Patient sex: F
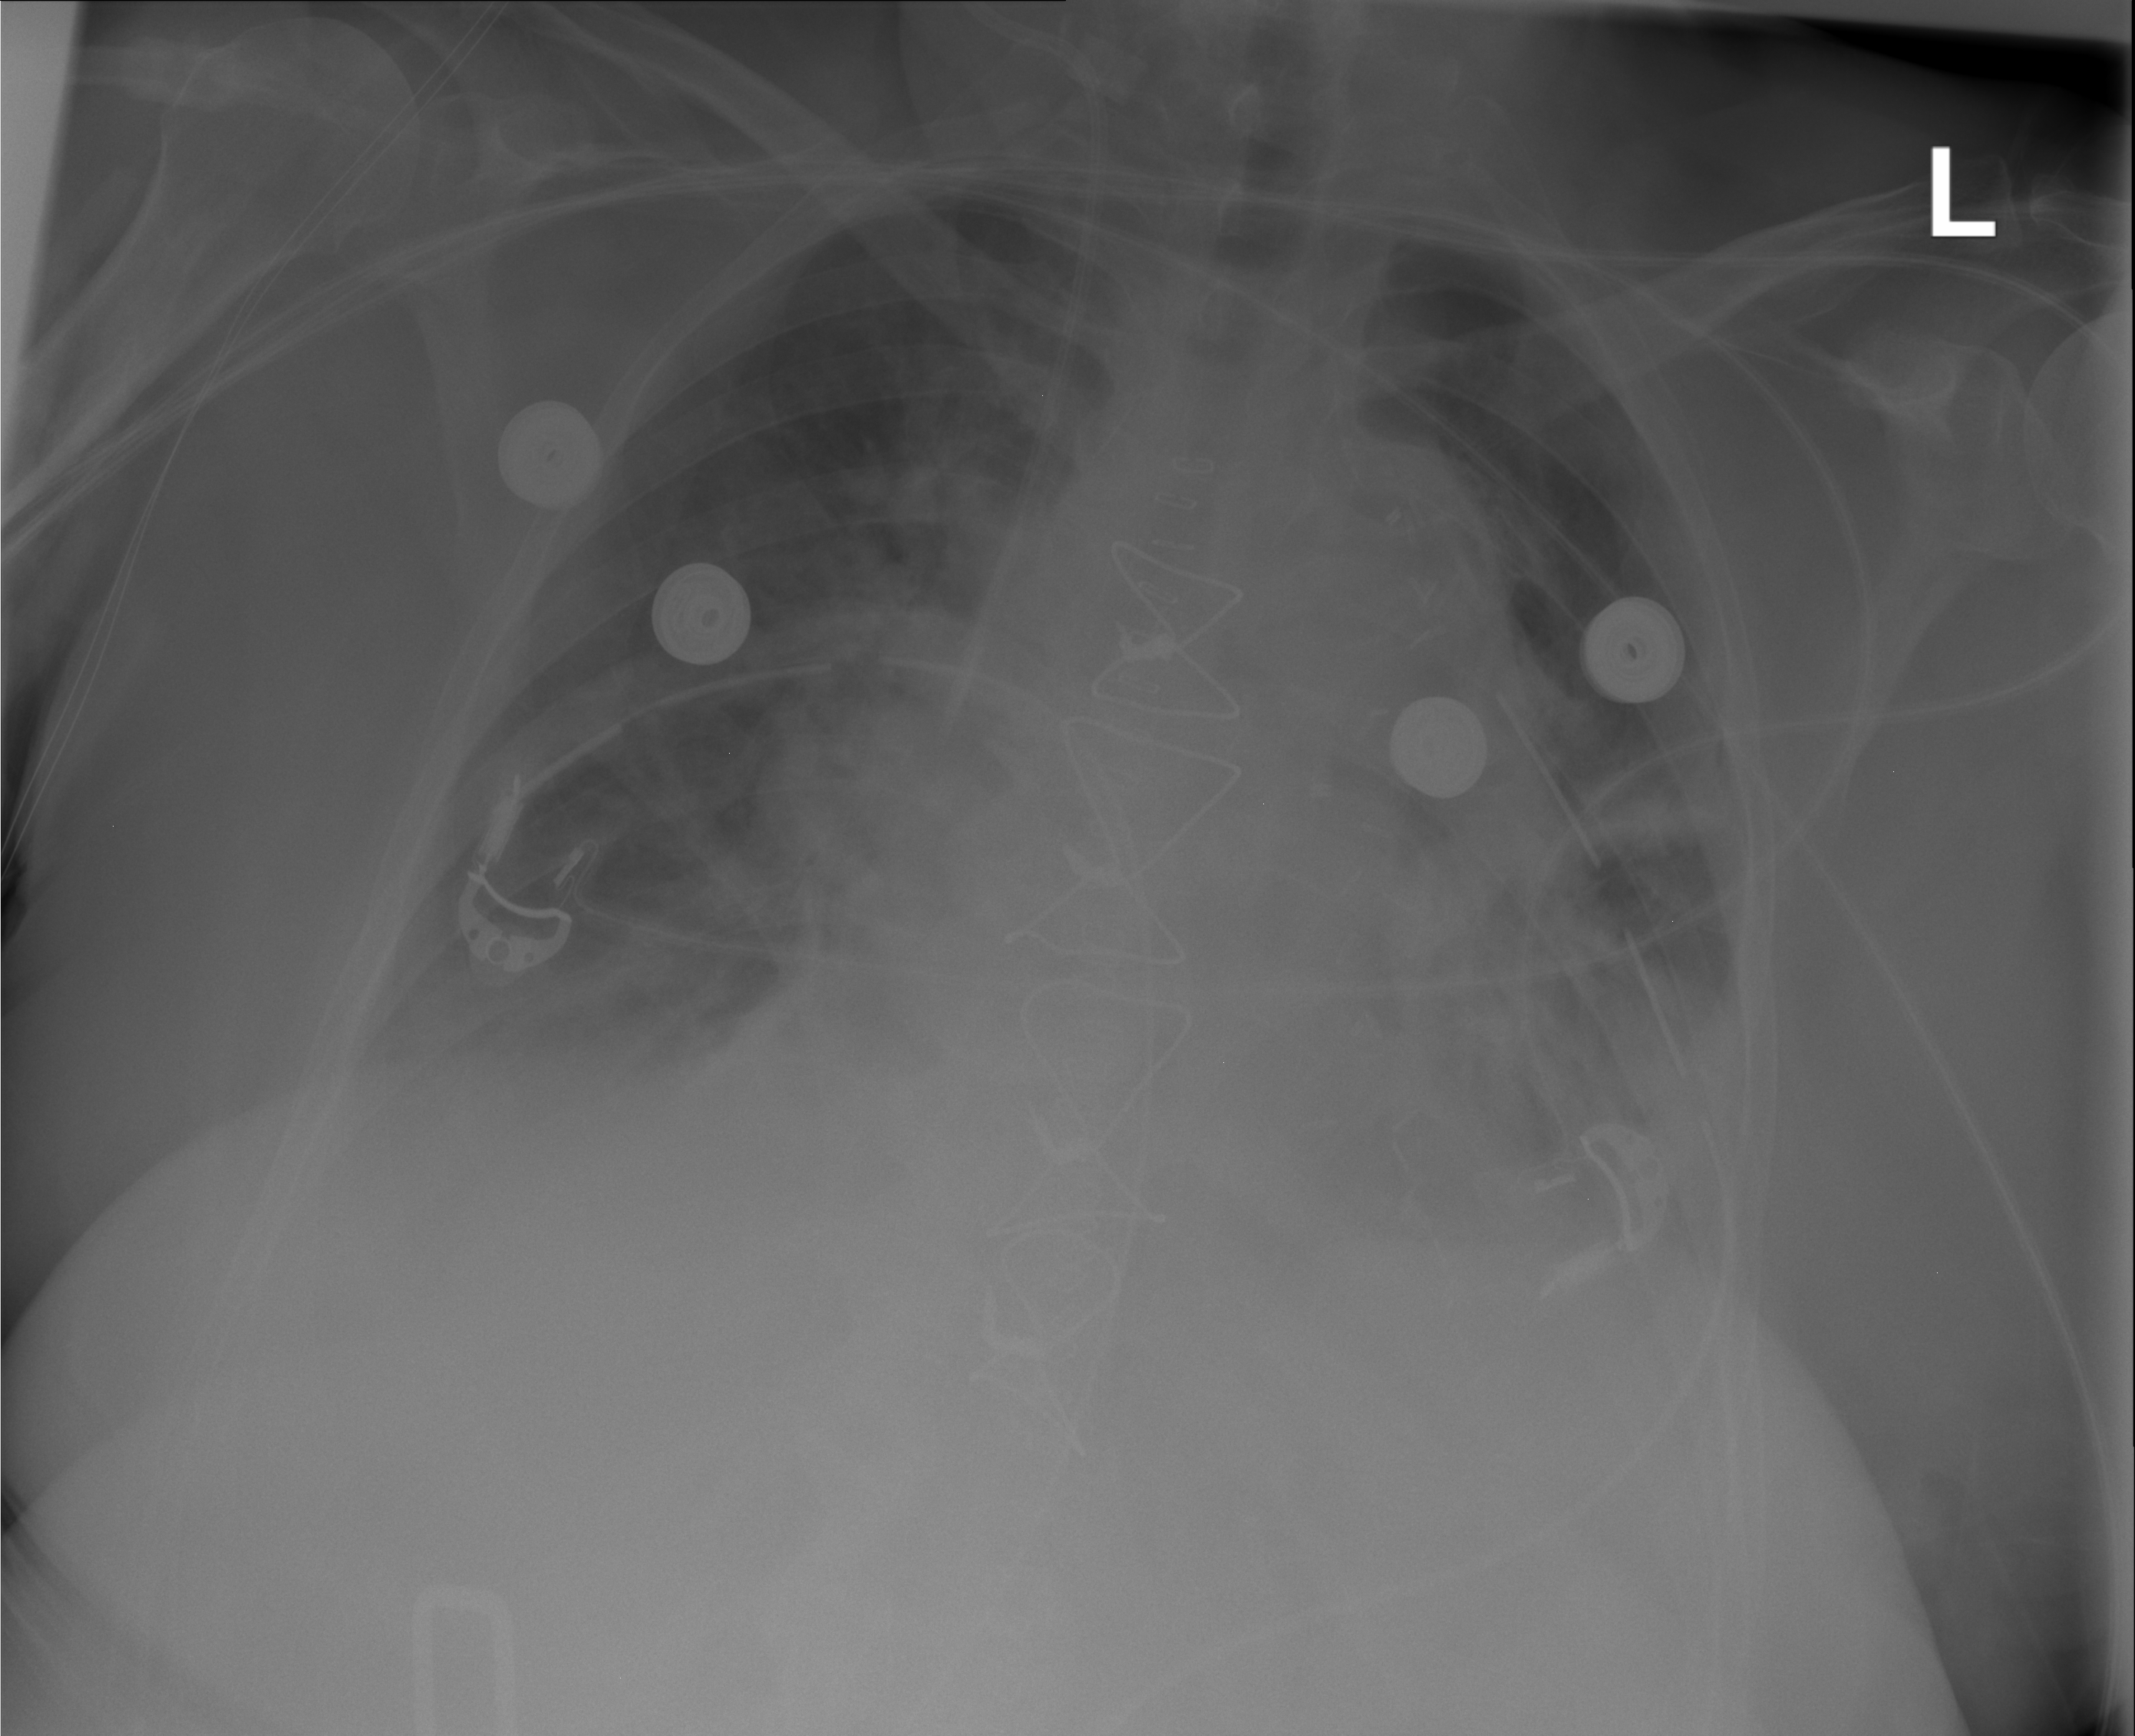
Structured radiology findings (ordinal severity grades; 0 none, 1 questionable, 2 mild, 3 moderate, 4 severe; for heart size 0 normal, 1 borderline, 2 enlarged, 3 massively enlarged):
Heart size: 2
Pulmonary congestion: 2
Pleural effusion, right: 1
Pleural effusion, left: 2
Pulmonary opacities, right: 2
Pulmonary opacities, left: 2
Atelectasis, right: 2
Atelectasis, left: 2